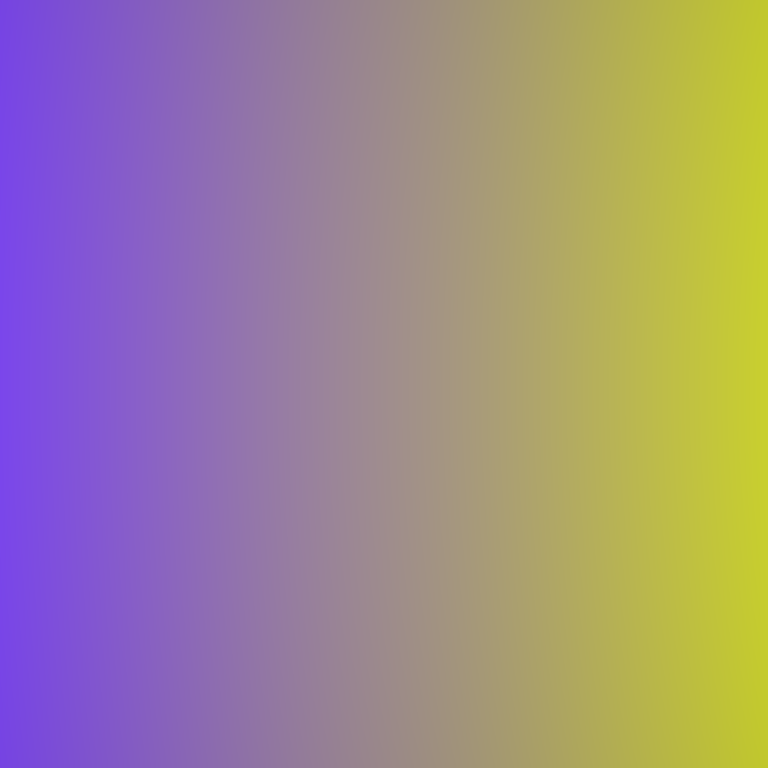
Abstract light effect, smooth gradient from violet to yellow, calm atmosphere, soft blend, no room, no furniture, no objects.